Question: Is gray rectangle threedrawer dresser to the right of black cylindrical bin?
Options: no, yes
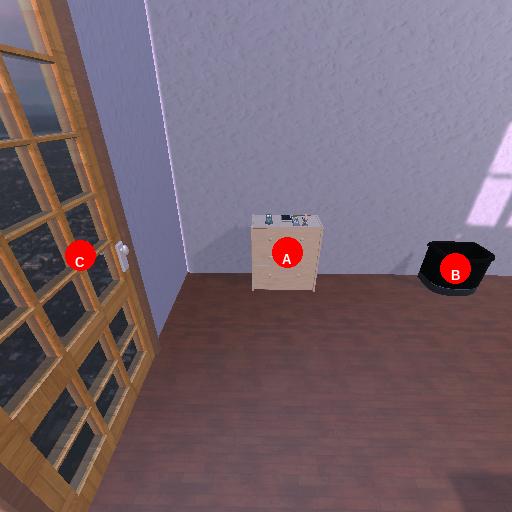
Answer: no